Question: Please can someone explain what the issue is when I see a css selector repeated when shown in the Google chrome console log? Why does the second instance have lines through it.
I'm guessing this is a coding error that I will need to fix.
FYI - As per the screen shot below, both .items come from the same css file.

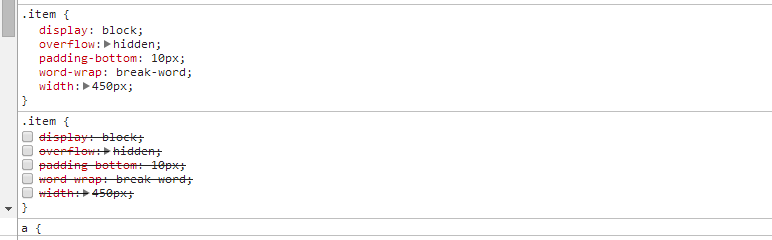
Answer: It appears because the CSS is found twice in the file.
'crossed out' lines means, that those styles were found but have been overwritten.
To put simply, like console means that the CSS was applied but then some more CSS is found and overwrote the current one.
So for example, if you have markup like :
'''
<html>
<head>
<style>
h2#title{color : red}
h2#title{color : yellow}
</style>
</head>
<body>
<h2 id="title"> Hi </h2>
</body>
</html>
'''
then, since 'h2#title' is found twice in the file, only one can be applied, so, you will see something like this, whichever got overwrote would be :
'h2#title{'
'color : red'
'}'
<URL>
<URL>